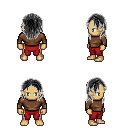
a pixel art fantasy rpg character, male body template, human, tanned skin, brown long-sleeve shirt, red pants, gray long hairstyle, four views (front, back, left, right), 2x2 character sprite sheet, small pixel art, hard edges, no anti-aliasing